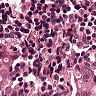
Metastatic tissue present: yes